Question:
As I showed in the picture, I want to move the column labels (values 434, 2562, ....) a little upper. Is there any way to configure that?
MY initial problem was that due to the differences between columns, the labels on the last 2 columns are not visible anymore (they are actually 15 and 24 or stg like that). I dont know how to change that.
Thank you
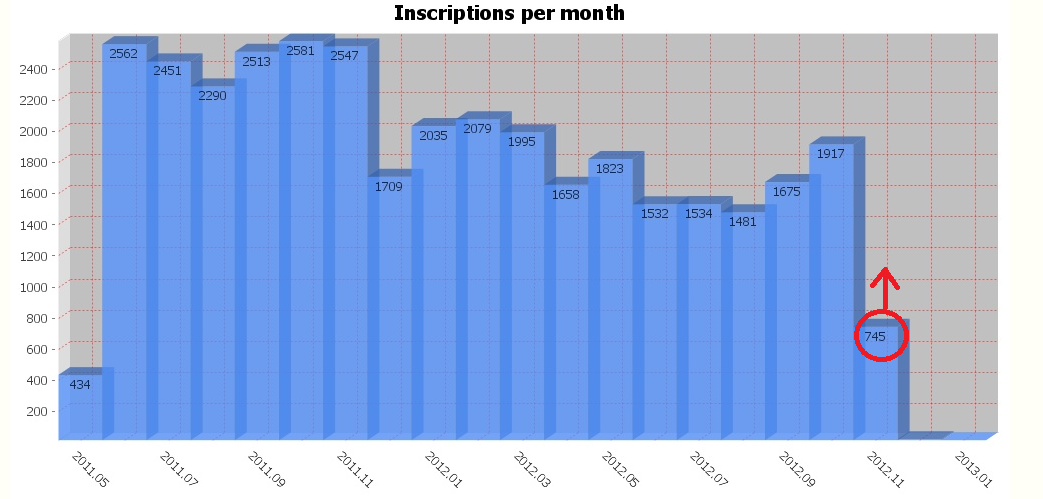
Answer: You can use <URL>.
For example :
'''
DefaultCategoryDataset dataset = new DefaultCategoryDataset();
dataset.addValue(51.0, "Series 1", "key1");
dataset.addValue(44.3, "Series 1", "key2");
// create the chart...
JFreeChart chart = ChartFactory.createBarChart3D("Demo","Category","Value",dataset,PlotOrientation.VERTICAL,false,true,false);
CategoryPlot plot = chart.getCategoryPlot();
CategoryAxis domainAxis = plot.getDomainAxis();
domainAxis.setVisible(false);
NumberAxis rangeAxis = (NumberAxis) plot.getRangeAxis();
rangeAxis.setUpperMargin(0.15);
BarRenderer3D renderer = (BarRenderer3D) plot.getRenderer();
CategoryItemLabelGenerator generator = new StandardCategoryItemLabelGenerator();
renderer.setSeriesItemLabelGenerator(0, generator);
renderer.setSeriesItemLabelsVisible(0, true);
renderer.setSeriesPositiveItemLabelPosition(0, new ItemLabelPosition(ItemLabelAnchor.OUTSIDE12,TextAnchor.BASELINE_CENTER));
renderer.setItemLabelAnchorOffset(10);
'''
The result is :